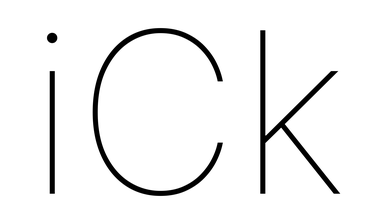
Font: Inter_Thin